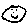
Label: smiley face